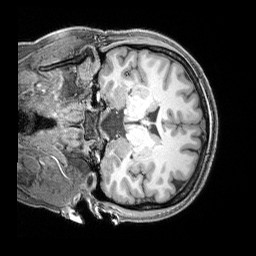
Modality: T1w
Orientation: coronal
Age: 29
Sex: female
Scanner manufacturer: siemens
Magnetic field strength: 3 T
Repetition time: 2.4 s
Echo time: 0.00215 s